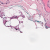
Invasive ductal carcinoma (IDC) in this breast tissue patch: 0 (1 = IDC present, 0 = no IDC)